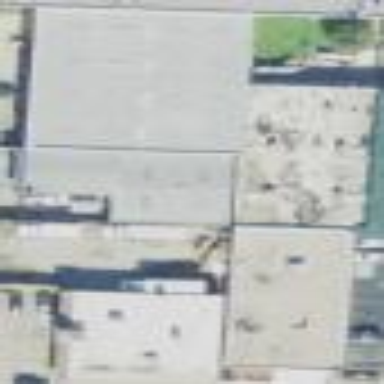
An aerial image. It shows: Hardware shop located inside building.